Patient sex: F
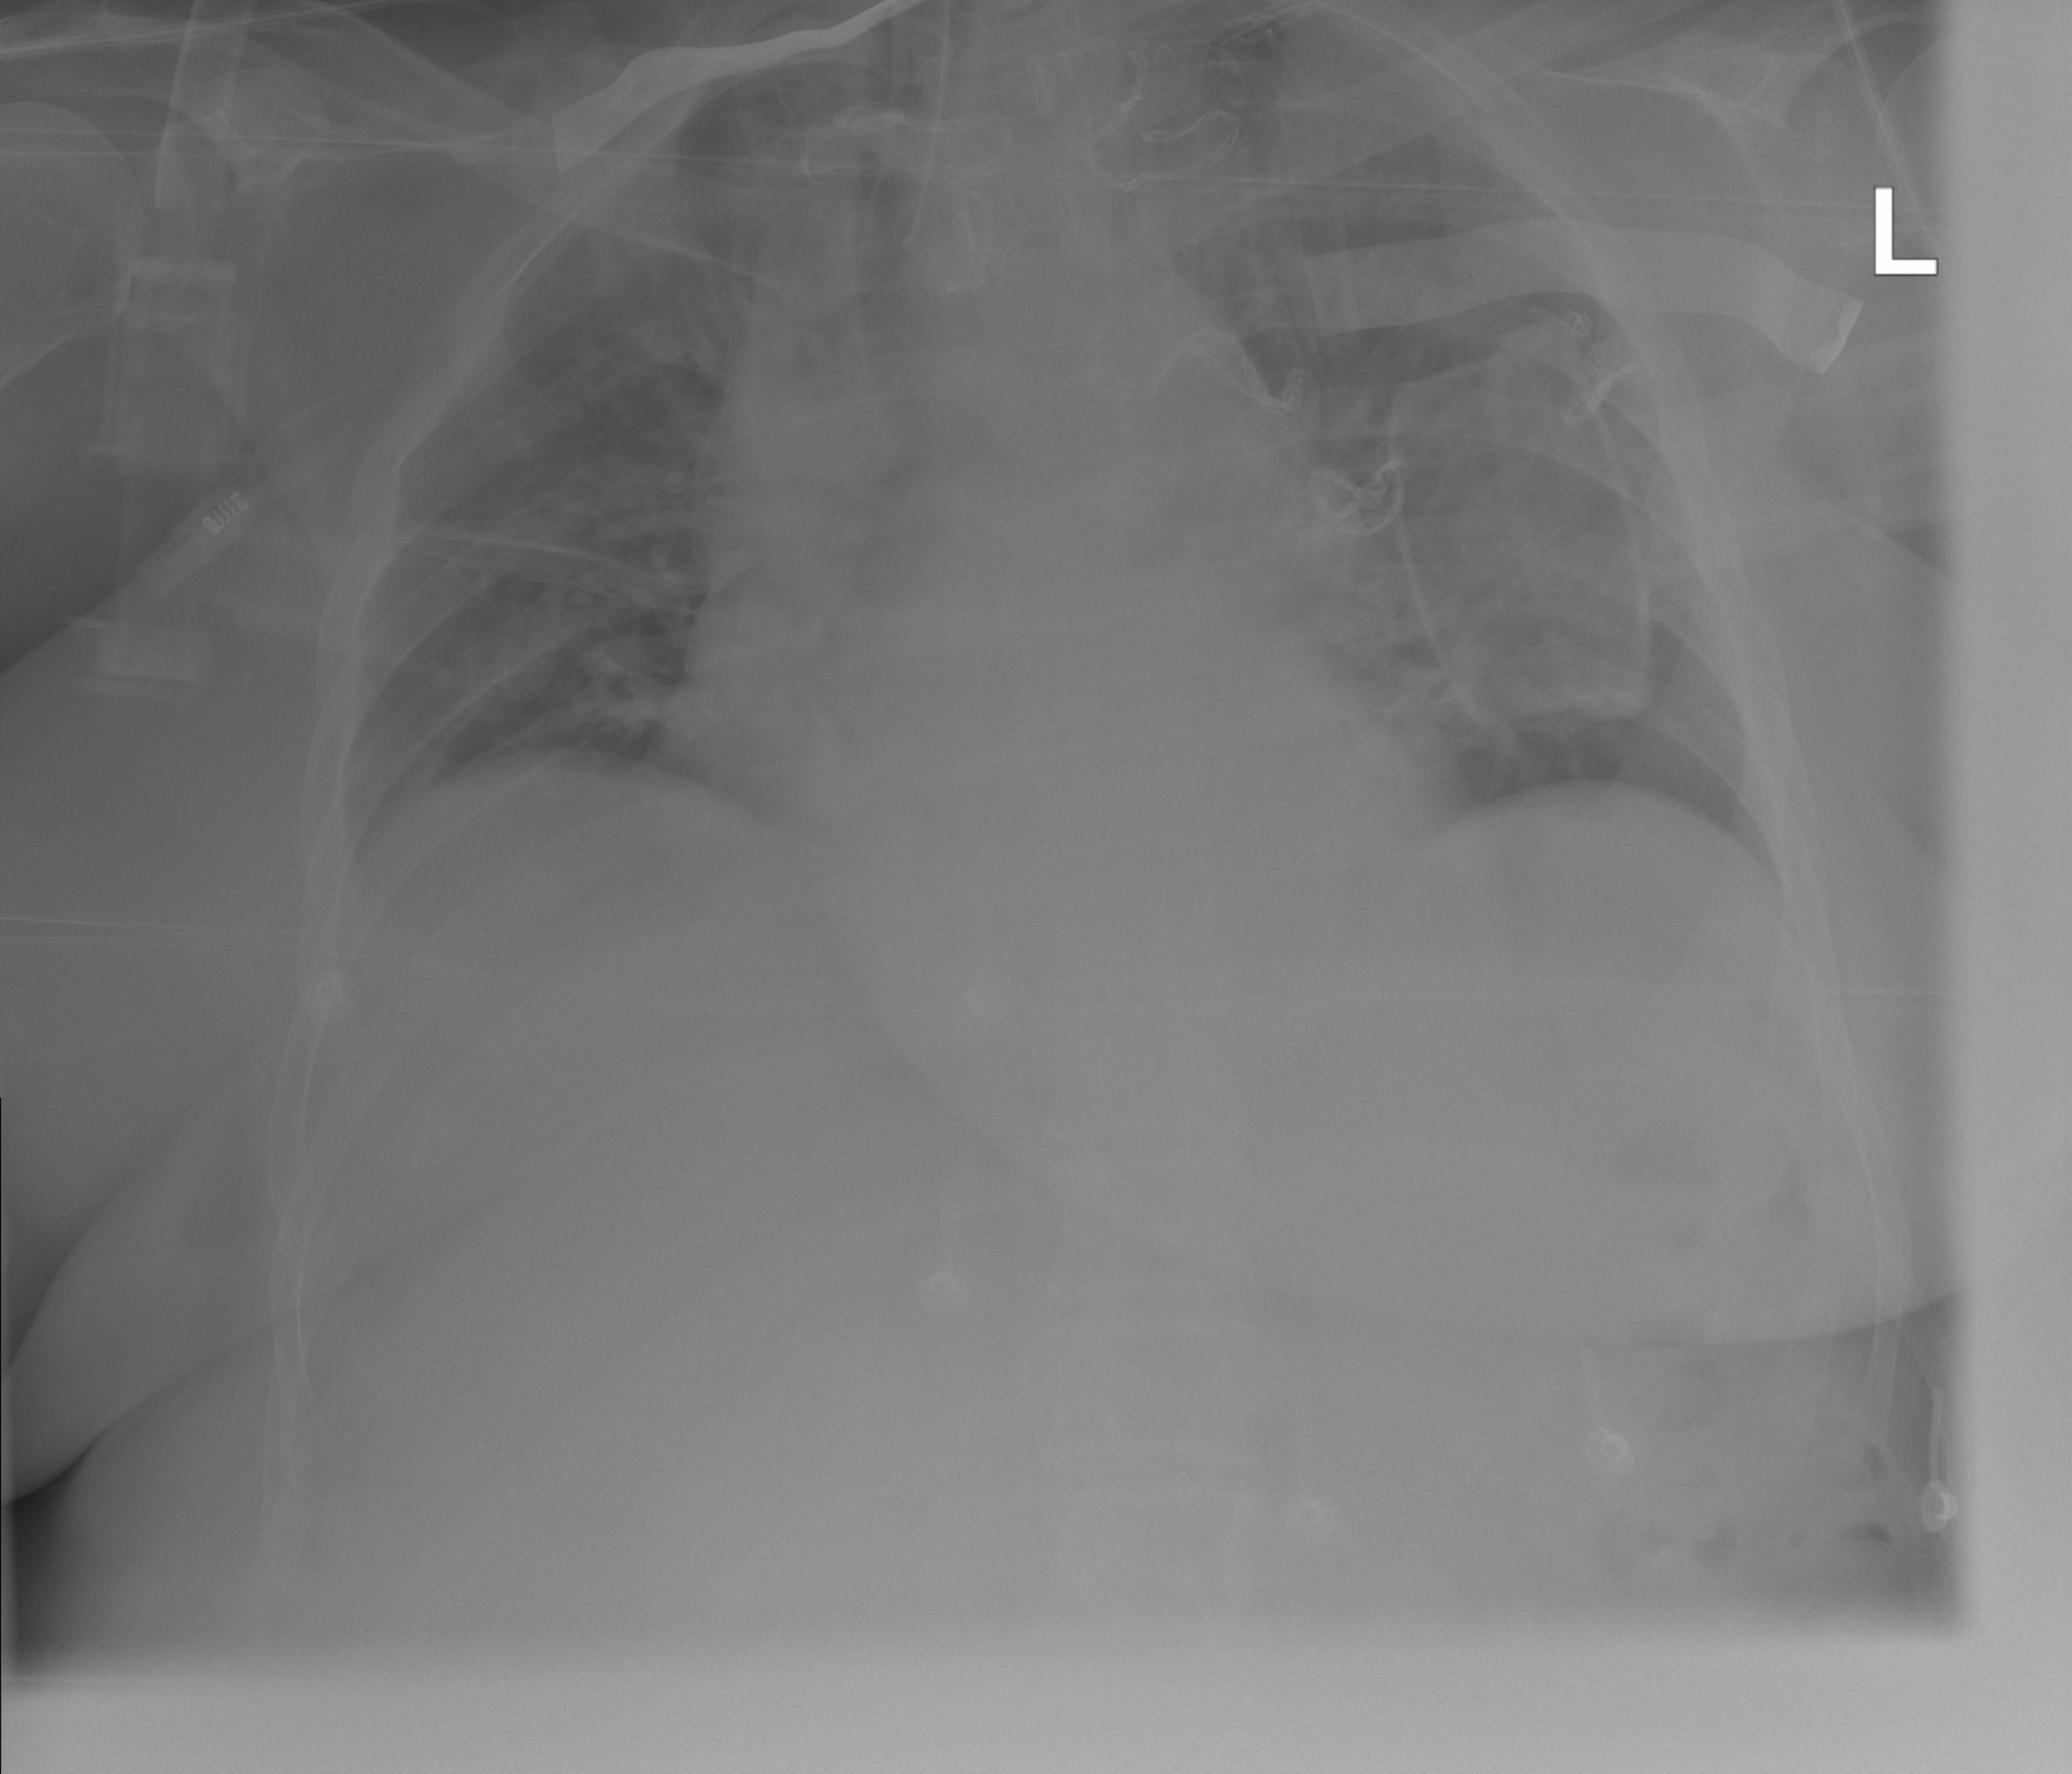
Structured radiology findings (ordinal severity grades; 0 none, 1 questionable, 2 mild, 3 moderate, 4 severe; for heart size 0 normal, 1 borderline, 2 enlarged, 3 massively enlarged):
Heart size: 0
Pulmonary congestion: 0
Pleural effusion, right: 0
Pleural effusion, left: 0
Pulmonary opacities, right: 0
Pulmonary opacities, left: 0
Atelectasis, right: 2
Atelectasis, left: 0